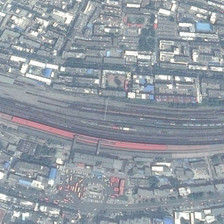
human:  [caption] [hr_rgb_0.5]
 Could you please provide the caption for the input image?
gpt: many buildings and some green trees are in two sides of a railway station .

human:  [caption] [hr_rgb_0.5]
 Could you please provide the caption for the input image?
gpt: many buildings and some green trees are in two sides of a railway station .

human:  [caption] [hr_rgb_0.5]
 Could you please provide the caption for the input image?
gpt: many buildings and some green trees are in two sides of a railway station .

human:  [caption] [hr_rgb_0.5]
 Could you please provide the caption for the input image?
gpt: many buildings and some green trees are in two sides of a railway station .

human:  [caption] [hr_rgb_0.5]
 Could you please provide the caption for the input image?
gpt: many buildings and some green trees are in two sides of a railway station .